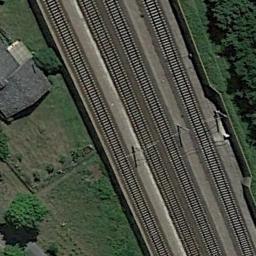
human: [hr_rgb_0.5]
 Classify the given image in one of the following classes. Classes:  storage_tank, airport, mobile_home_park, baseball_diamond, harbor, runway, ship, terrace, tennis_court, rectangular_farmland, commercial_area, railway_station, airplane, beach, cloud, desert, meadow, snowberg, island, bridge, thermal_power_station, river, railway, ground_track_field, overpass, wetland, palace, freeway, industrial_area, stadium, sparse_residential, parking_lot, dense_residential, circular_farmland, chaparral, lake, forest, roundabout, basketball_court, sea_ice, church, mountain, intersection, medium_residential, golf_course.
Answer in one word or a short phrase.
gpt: railway